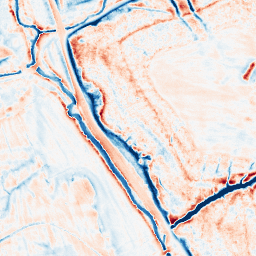
Category: edge_preserving
Decomposition family: anisotropic_diffusion
Decomposition parameters: iterations: 50
kappa: 30
gamma: 0.15
Upsampling method: cubic_catmull_rom
Upsampling parameters: scale: 4
Upsampling scale: 4